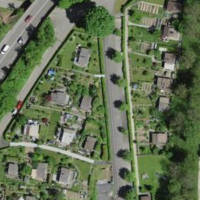
EUNIS habitat code: 53
Species observed at this site:
Symphyotrichum novae-angliae
Cotinus coggygria
Laurus nobilis